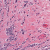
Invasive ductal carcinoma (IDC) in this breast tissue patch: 1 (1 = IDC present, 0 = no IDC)